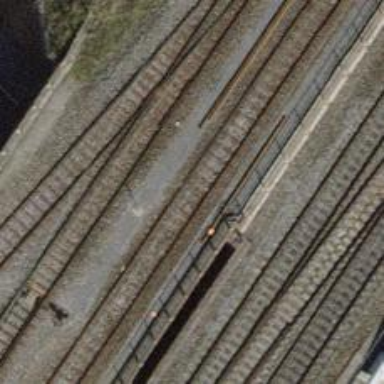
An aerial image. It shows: Railway bridge with electrified contact lines in yard area.